Interaction volume radius: 10 \u00c5
Interaction volume height: 10 \u00c5
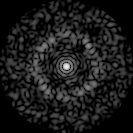
Disorder parameter: 0.8161